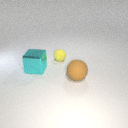
large brown rubber sphere to the right of large cyan metal cube